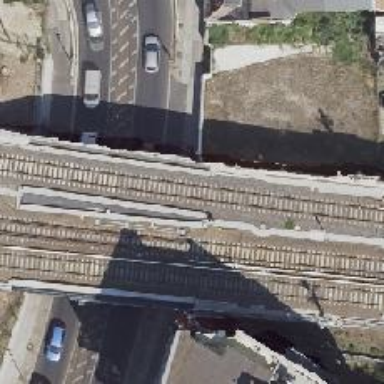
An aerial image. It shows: Bridge over railway line.